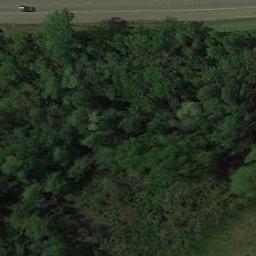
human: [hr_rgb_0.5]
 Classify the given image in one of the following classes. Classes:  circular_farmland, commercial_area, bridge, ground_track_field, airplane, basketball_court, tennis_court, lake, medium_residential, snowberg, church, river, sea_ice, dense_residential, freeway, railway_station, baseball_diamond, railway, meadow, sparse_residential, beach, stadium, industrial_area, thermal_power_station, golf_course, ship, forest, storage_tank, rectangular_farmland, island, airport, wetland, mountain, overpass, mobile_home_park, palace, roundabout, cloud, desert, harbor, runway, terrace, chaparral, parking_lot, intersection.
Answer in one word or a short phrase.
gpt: forest